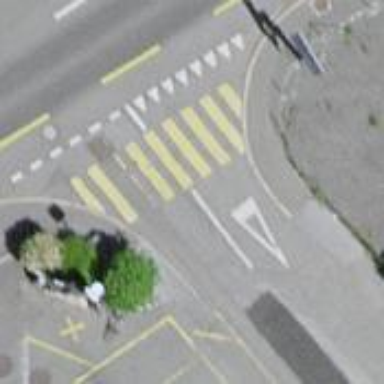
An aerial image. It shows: Marked uncontrolled road crossing.